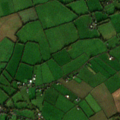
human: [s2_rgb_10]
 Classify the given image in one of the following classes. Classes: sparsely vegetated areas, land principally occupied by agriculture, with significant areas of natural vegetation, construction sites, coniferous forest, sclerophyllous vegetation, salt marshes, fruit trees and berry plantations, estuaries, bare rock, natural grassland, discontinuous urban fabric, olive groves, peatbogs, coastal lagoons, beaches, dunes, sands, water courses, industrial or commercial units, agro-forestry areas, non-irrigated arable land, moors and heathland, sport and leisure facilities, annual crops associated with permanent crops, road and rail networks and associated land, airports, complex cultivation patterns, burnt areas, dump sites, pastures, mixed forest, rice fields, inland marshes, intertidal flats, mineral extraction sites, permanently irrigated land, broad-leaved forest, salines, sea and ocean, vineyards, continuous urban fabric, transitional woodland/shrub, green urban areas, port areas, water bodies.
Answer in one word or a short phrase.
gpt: discontinuous urban fabric, pastures